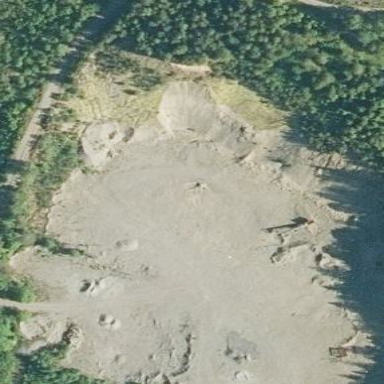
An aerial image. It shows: Quarry for sand extraction.